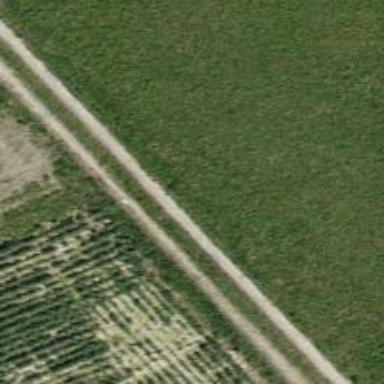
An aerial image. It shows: Agricultural track with grade3 tracktype.